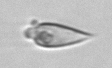
Label: Oxytoxum